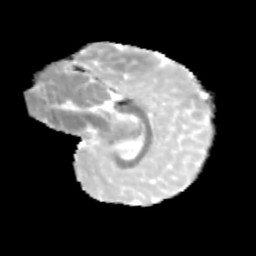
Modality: MD
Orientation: sagittal
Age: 10
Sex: female
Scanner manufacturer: siemens
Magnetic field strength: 3 T
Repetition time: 3.8 s
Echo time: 0.07 s